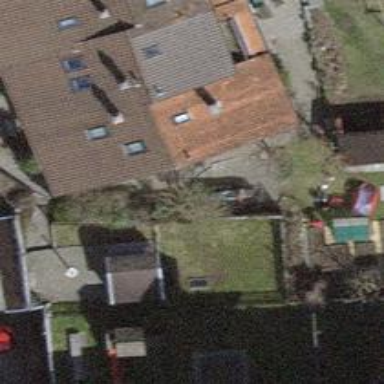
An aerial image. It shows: Simple and straightforward house.